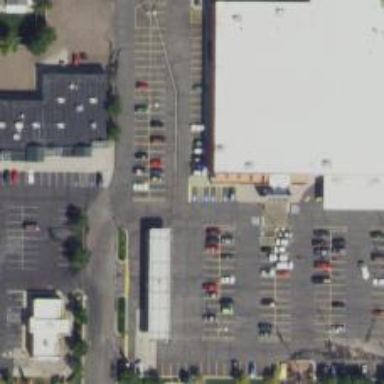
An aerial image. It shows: Parking space is available.